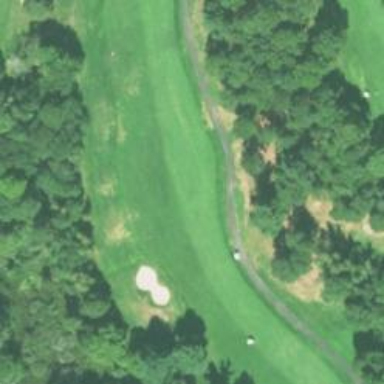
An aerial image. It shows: Golf hole.